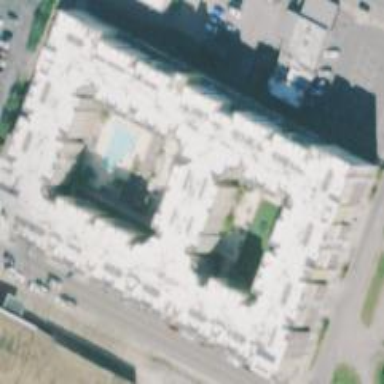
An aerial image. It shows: Dormitory building.